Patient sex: M
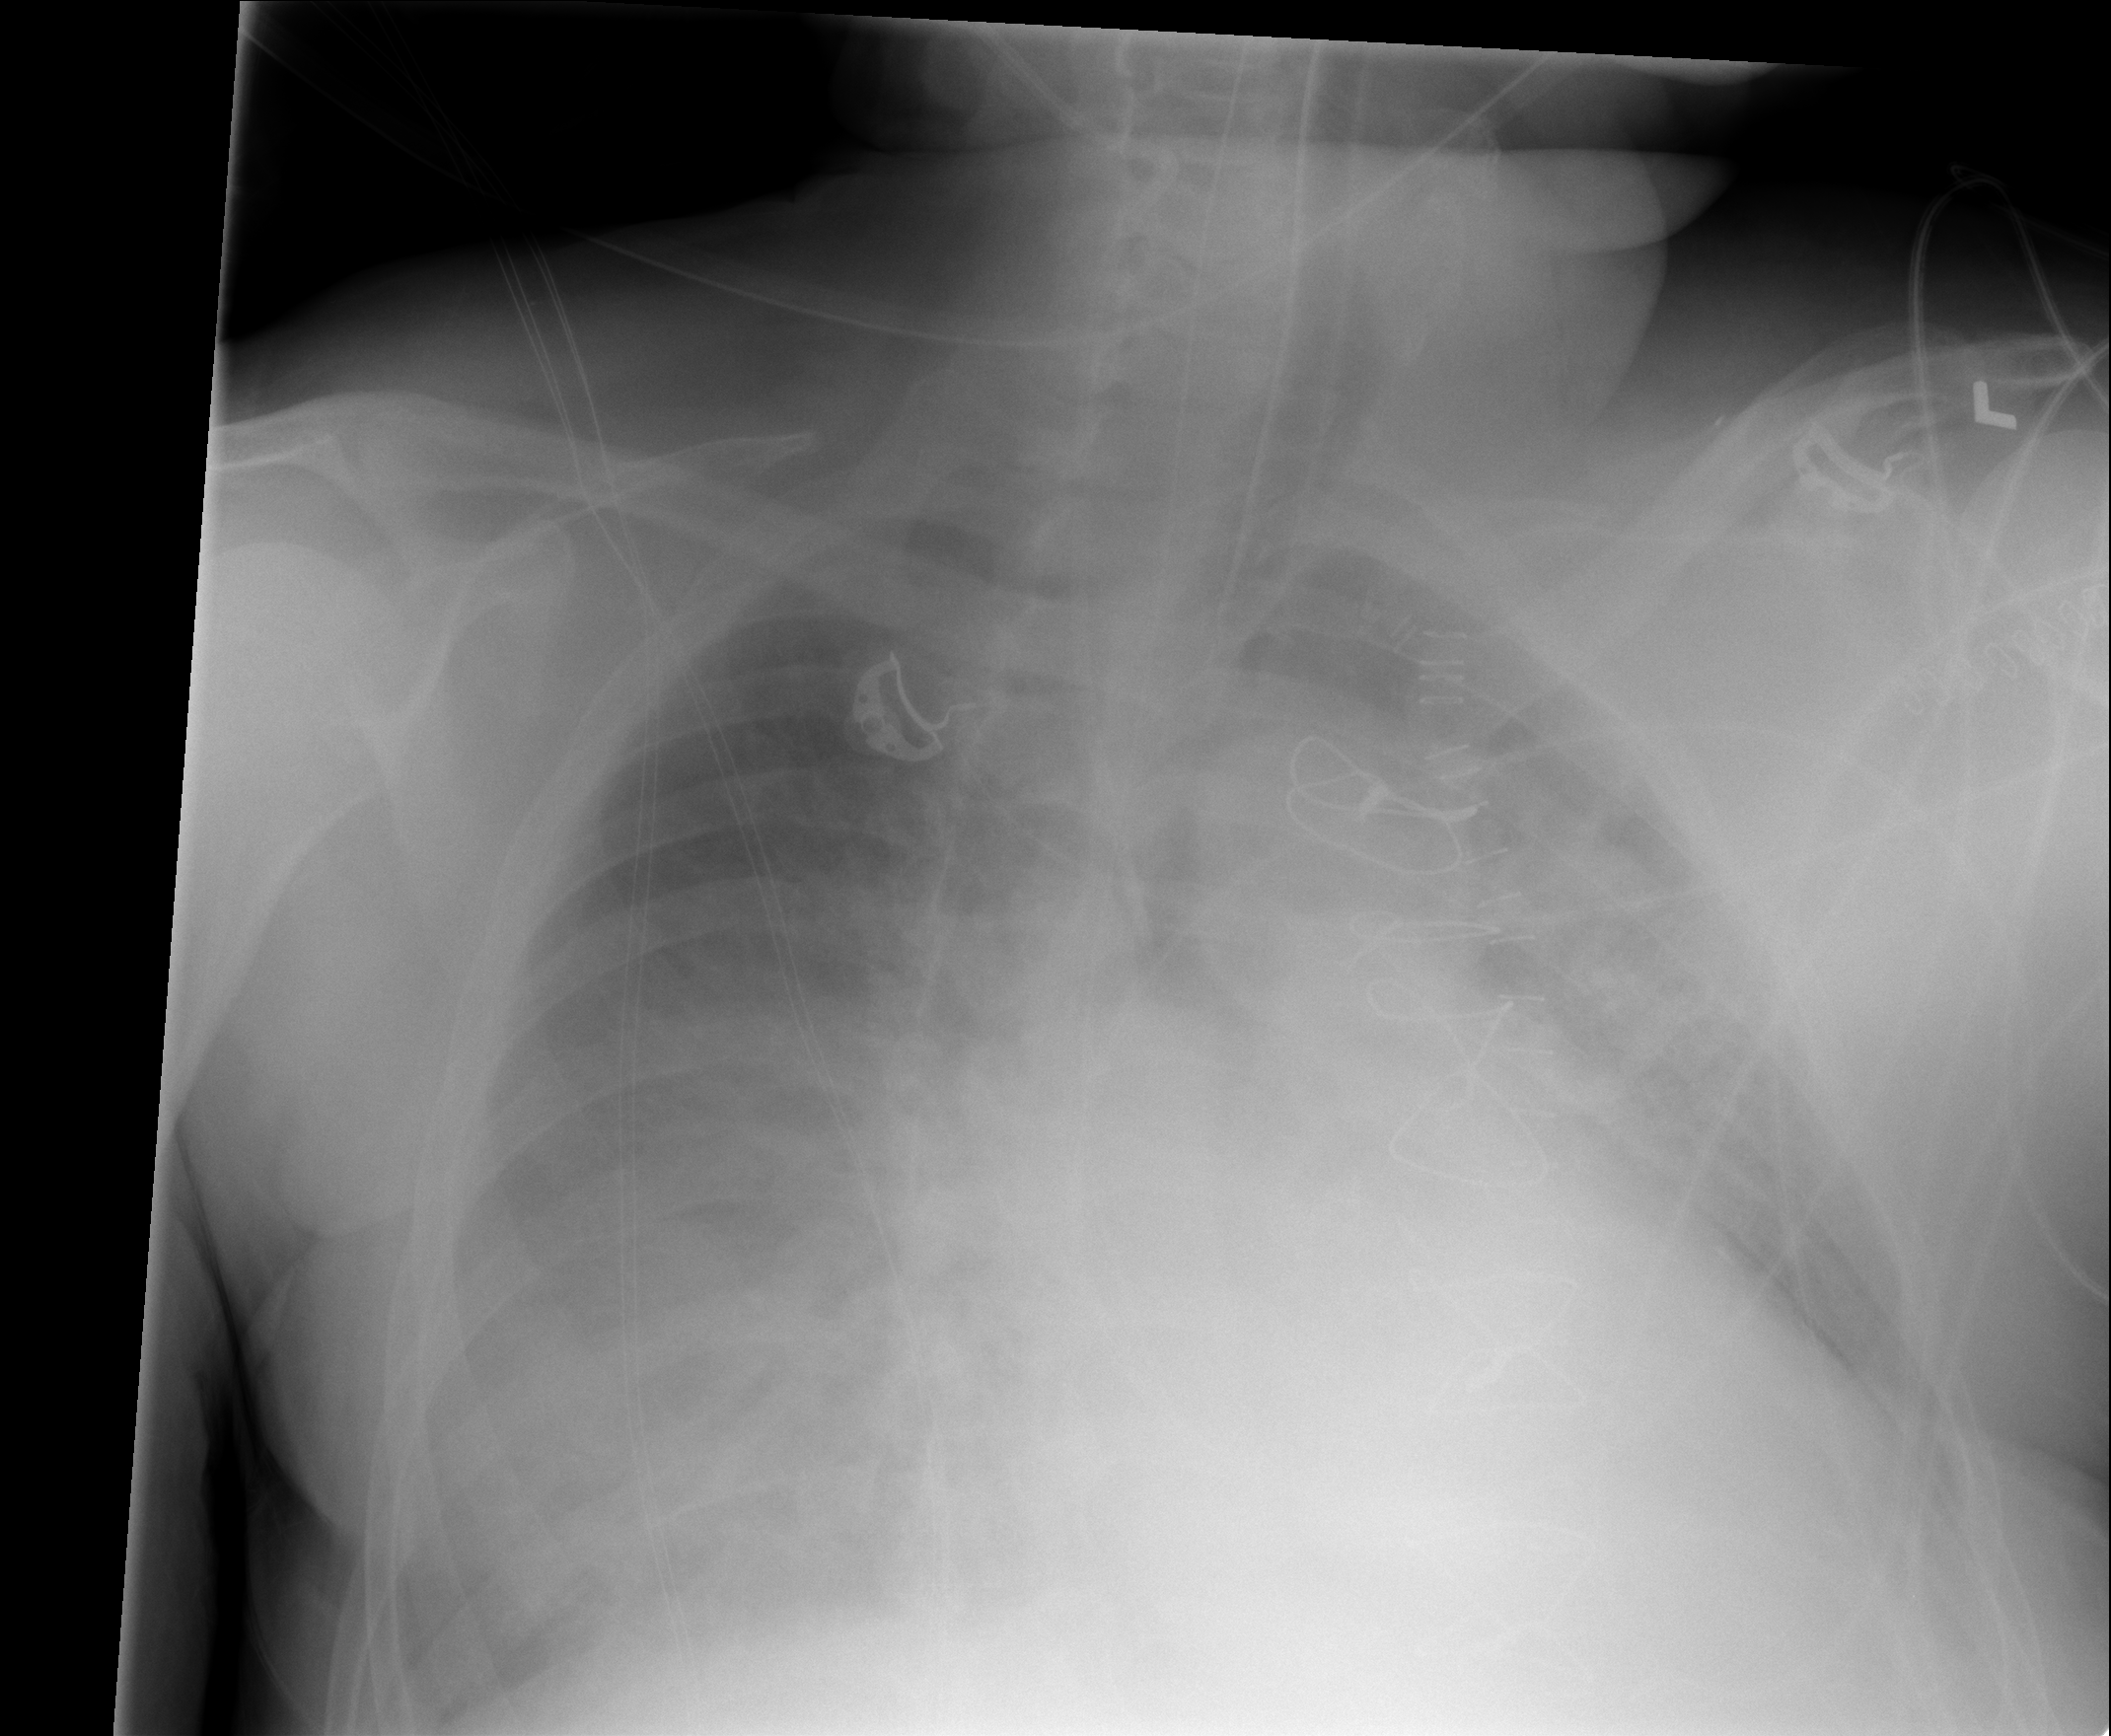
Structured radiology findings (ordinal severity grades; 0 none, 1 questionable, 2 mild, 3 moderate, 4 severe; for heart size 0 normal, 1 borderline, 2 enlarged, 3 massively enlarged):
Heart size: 2
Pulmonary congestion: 3
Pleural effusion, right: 3
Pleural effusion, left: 2
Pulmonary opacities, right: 3
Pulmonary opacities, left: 3
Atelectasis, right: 3
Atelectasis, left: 3